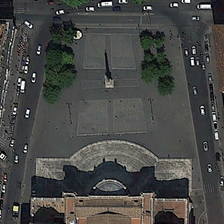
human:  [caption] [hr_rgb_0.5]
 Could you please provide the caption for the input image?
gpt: two rows of green trees are in two sides of a square .

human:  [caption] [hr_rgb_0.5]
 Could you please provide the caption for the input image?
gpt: the rectangular square is locat in front of the orange, ancient building .

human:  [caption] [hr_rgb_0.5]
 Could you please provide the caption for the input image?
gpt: two rows of green trees are in two sides of a square .

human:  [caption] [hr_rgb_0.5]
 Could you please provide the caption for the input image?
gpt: the rectangular square is locat in front of the orange, ancient building .

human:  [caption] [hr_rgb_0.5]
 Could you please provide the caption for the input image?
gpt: two rows of green trees are in two sides of a square .